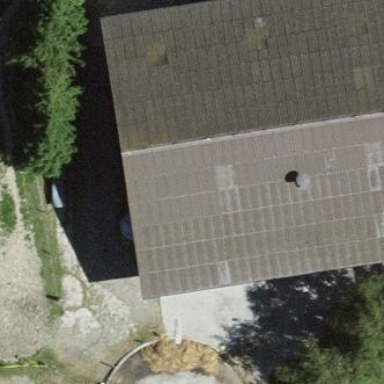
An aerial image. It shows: Rural barn.